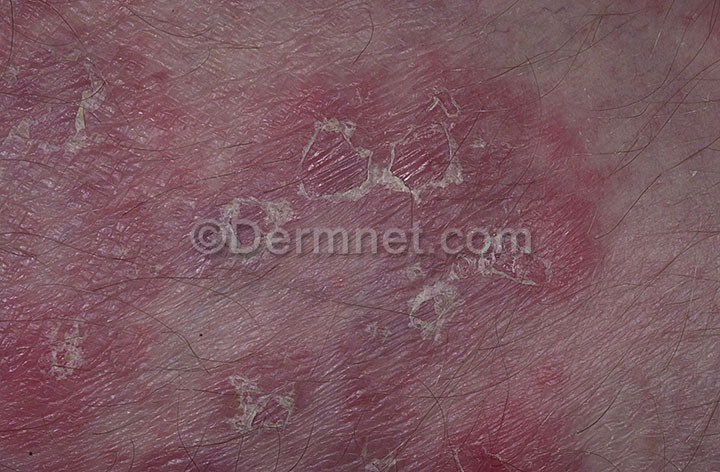
Disease: Tinea Ringworm Candidiasis and other Fungal Infections